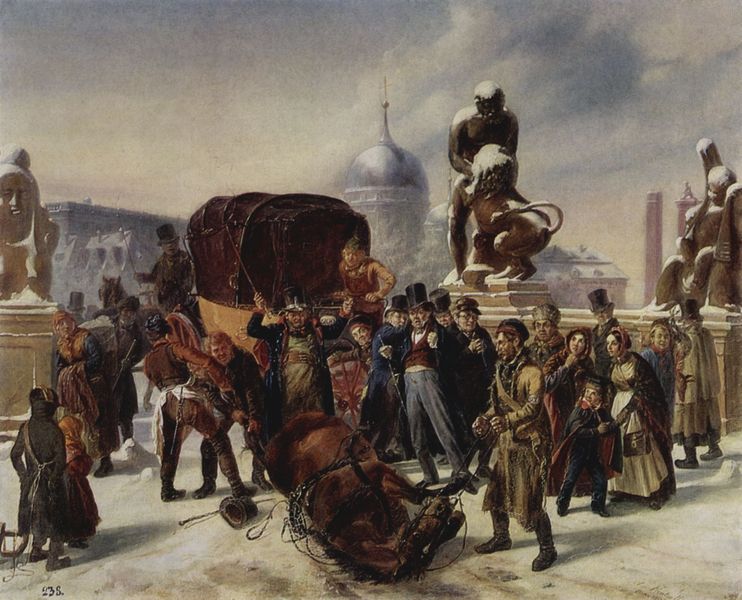
Titel: Straßenszene
Künstler: August von Rentzell
Standort: Sankt Petersburg
Institution: Eremitage
Schlagwörter: blau, dunkel, gemälde, gruppe, held, himmel, kampf, mann, schatten, weiß, wolken, frauen, menschen, ocker, stadt, braun, frankreich, frau, grau, hell, hintergrund, hut, hüte, kleid, kleider, licht, männer, paris, schwarz, strasse, strassenszene, szene, säulen, terasse, dach, eis, haus, rot, schal, schnee, tier, weg, wolke, ansammlung, beige, gesellschaft, malerei, menge, zylinder, hose, arm, diener, gesicht, mensch, sockel, tot, schauen, häuser, kalt, brücke, brüstung, kirche, rauch, boden, figur, mantel, realismus, kind, genre, kamin, kamine, karren, kinder, pferd, pferde, schornstein, stock, turm, skulptur, statue, beine, huf, mähne, zaumzeug, zügel, schürze, bein, liegen, zuschauer, russland, dächer, mauer, winter, droschke, fußgänger, kutsche, platz, ziehen, figuren, rad, wagen, kuppel, angst, gewalt, krieg, seile, unglück, soldaten, herrschaften, menzel, glatt, plastik, frauem, weste, fallen, tor, grossstadt, fett, türme, dom, erdfarben, kälte, aufruhr, denkmal, uniform, soldat, bürger, schrecken, kutscher, peitsche, volk, zirkus, bürgertum, menschenmenge, skulpturen, statuen, zahl, ziffer, fall, sturz, unfall, stadtlandschaft, löwe, planwagen, schlitten, schneebedeckt, wien, postament, zylinde, armut, gespann, ausholen, herkules, schlagen, zorn, gestürzt, ärger, gefallen, gerangel, pferdewagen, peitschen, kutzsche, zilynder, kutshce, neugierde, umgekippt, don, löwenbändiger, schaulust, glätte, heroe, überlebensgroß, zusammengebrochen, 19. jahrhundert